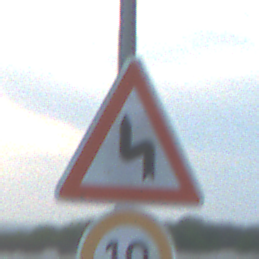
Verkehrszeichen: DoppelkurveZunaechstLinks
Zusatzzeichen unten: Geschwindigkeit10
Umgebung: Outdoor, Beach
Tageszeit: SunriseSunset
Wetter: PartlyCloudy
Licht: Natural
Jahreszeit: NotSpecified
Kontrast: LowContrast